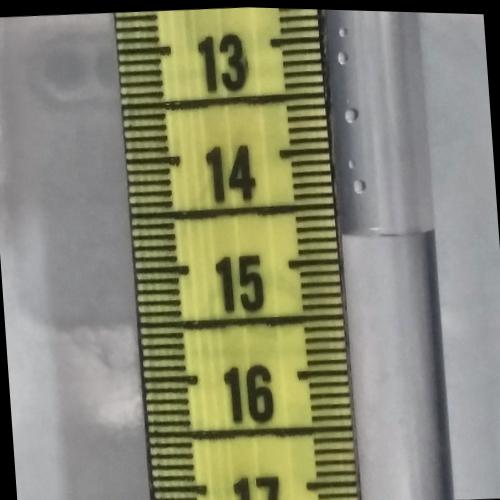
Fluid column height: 14.8 cm